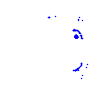
Particle: proton